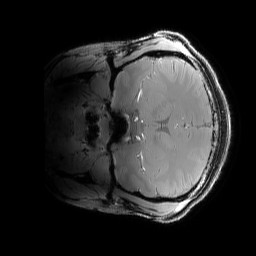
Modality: PDw
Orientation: coronal
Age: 24
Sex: female
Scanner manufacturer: siemens
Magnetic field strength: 6.98 T
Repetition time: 1.78 s
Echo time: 0.00386 s